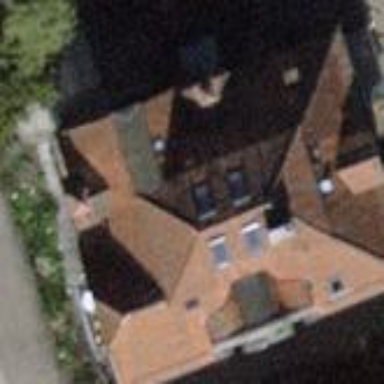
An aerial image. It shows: Beautiful apartment building with mansard roof.